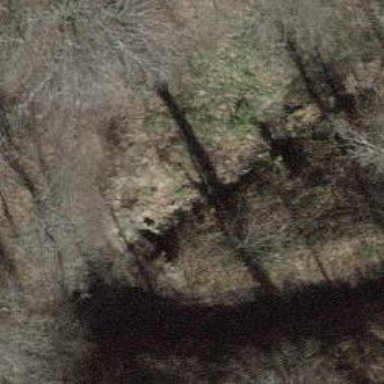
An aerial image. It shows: Culvert tunnel.